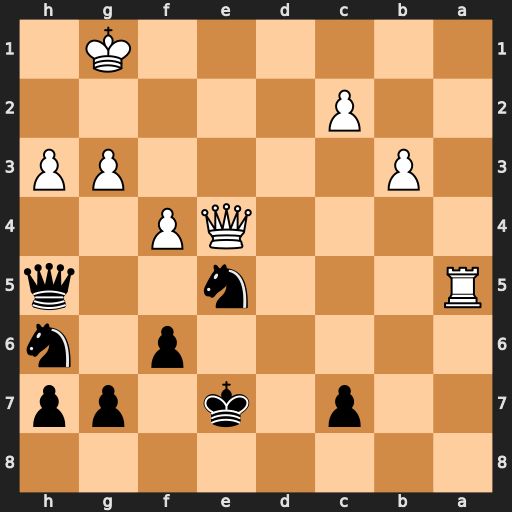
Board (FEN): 8/2p1k1pp/5p1n/R3n2q/4QP2/1P4PP/2P5/6K1
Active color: b
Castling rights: -
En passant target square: -
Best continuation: Qd1+ Kg2 Qd2+ Kf1 Qxa5